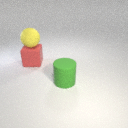
large yellow rubber sphere above large red rubber cube